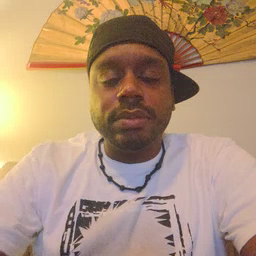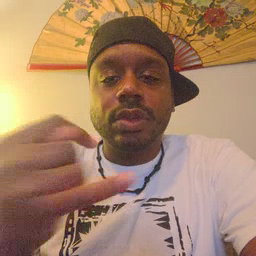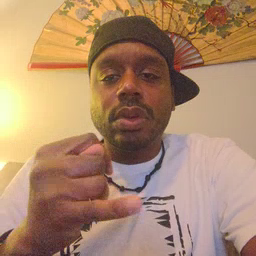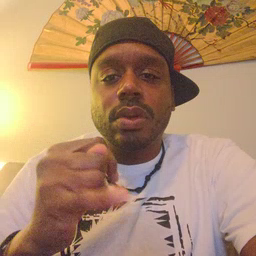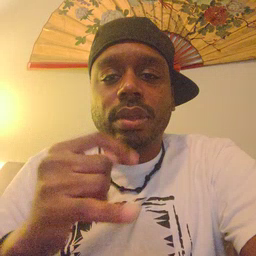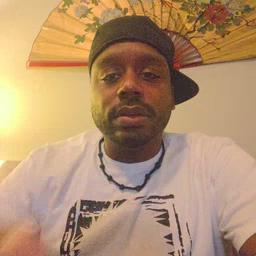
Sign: toy